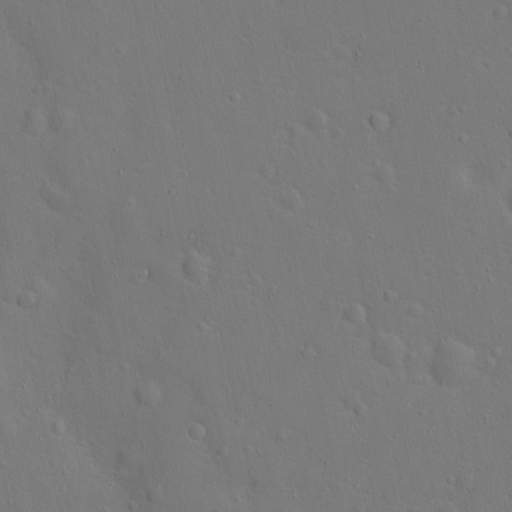
Classes present: Background